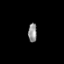
Tissue: prostate
Cell type: T cells
Senescence score: 0.3373
Nuclear area (px): 163
Mean DAPI intensity: 142.423